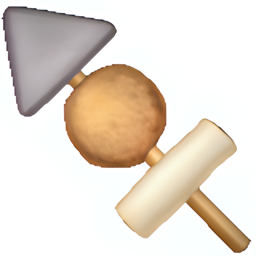
Name: oden
Emoji: 🍢
Group: Food & Drink
Sub-group: food-asian